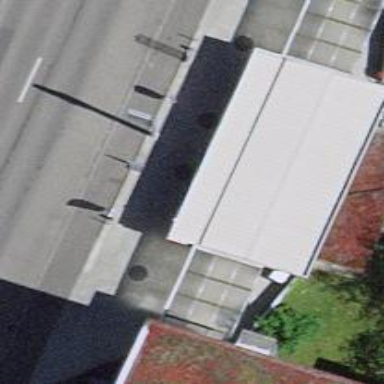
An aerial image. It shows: Fuel station.